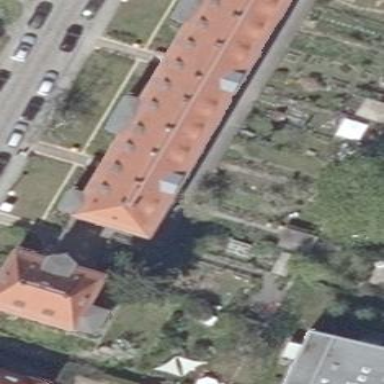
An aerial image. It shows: Historic building.